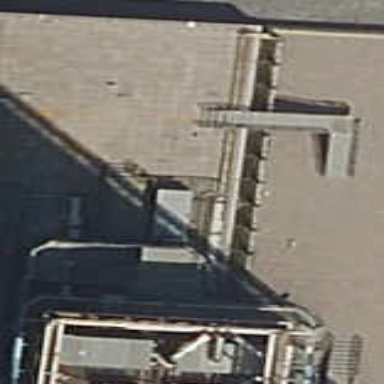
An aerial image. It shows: Part of building.